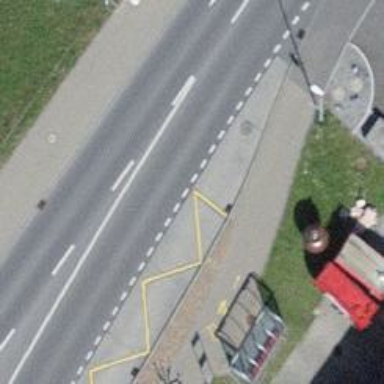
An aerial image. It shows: Asphalt platform for public transport.